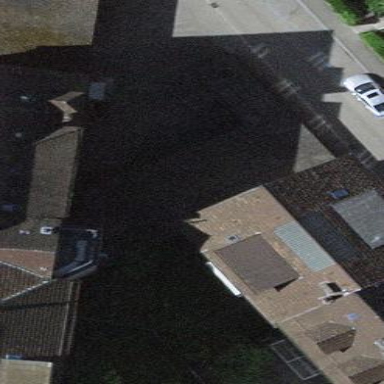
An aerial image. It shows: Group of garages.